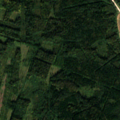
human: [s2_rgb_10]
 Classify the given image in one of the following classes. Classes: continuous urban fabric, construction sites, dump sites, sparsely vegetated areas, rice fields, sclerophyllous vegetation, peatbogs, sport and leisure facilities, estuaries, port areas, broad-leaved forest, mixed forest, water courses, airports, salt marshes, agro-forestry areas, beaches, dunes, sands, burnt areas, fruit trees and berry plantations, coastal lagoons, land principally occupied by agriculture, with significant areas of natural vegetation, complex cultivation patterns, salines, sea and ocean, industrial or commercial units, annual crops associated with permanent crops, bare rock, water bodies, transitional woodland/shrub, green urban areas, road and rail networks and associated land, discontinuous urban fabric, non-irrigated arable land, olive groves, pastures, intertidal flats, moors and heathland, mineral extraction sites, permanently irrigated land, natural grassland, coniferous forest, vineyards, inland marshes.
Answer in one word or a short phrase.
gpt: non-irrigated arable land, broad-leaved forest, coniferous forest, mixed forest, transitional woodland/shrub